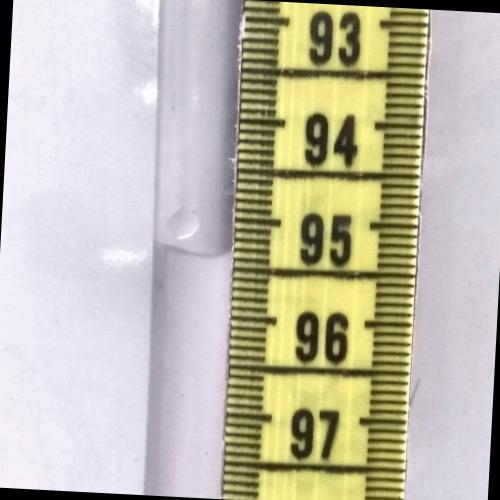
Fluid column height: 95.3 cm